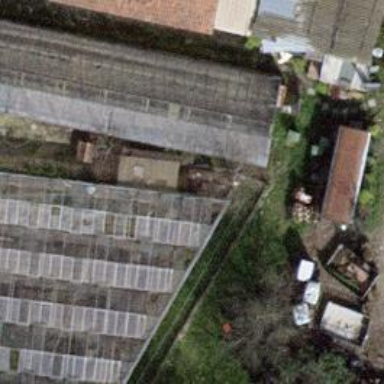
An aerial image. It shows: Greenhouse.